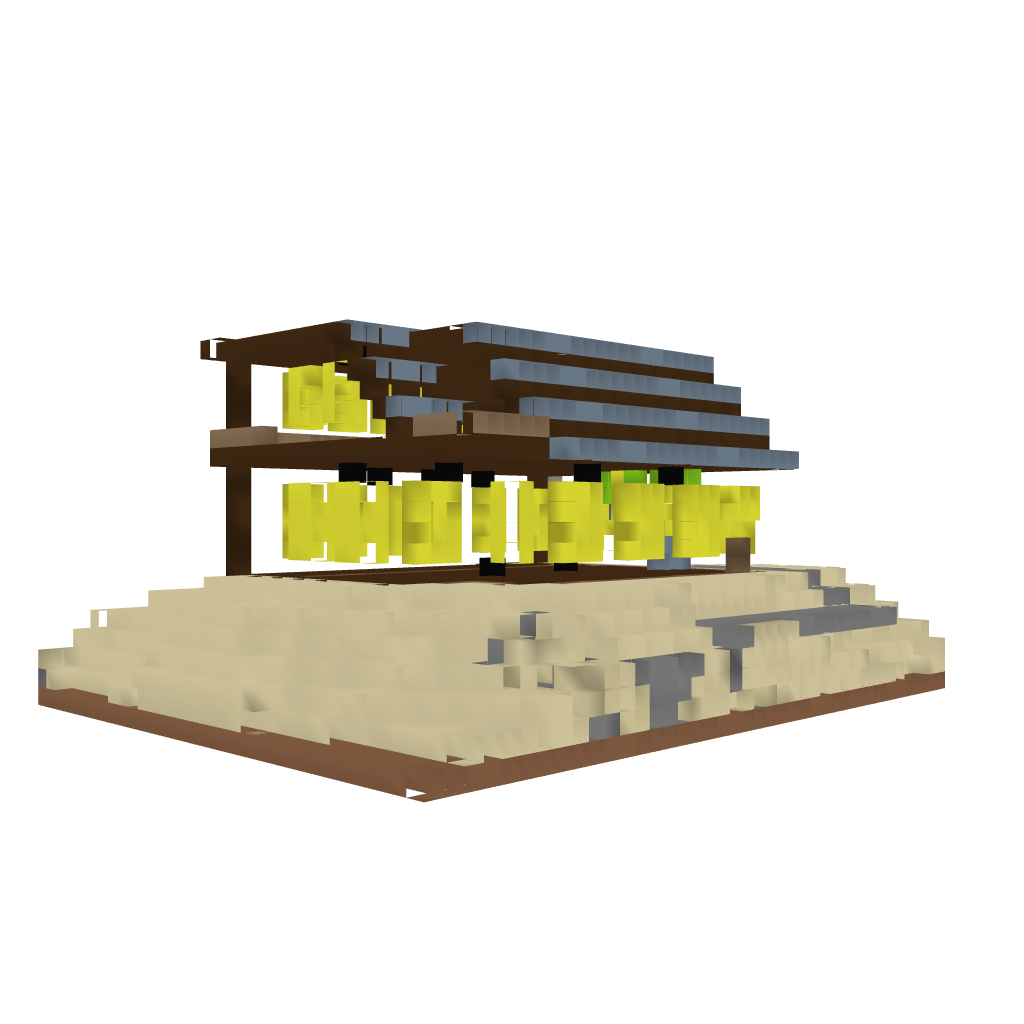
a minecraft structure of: lake house